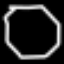
Label: octagon